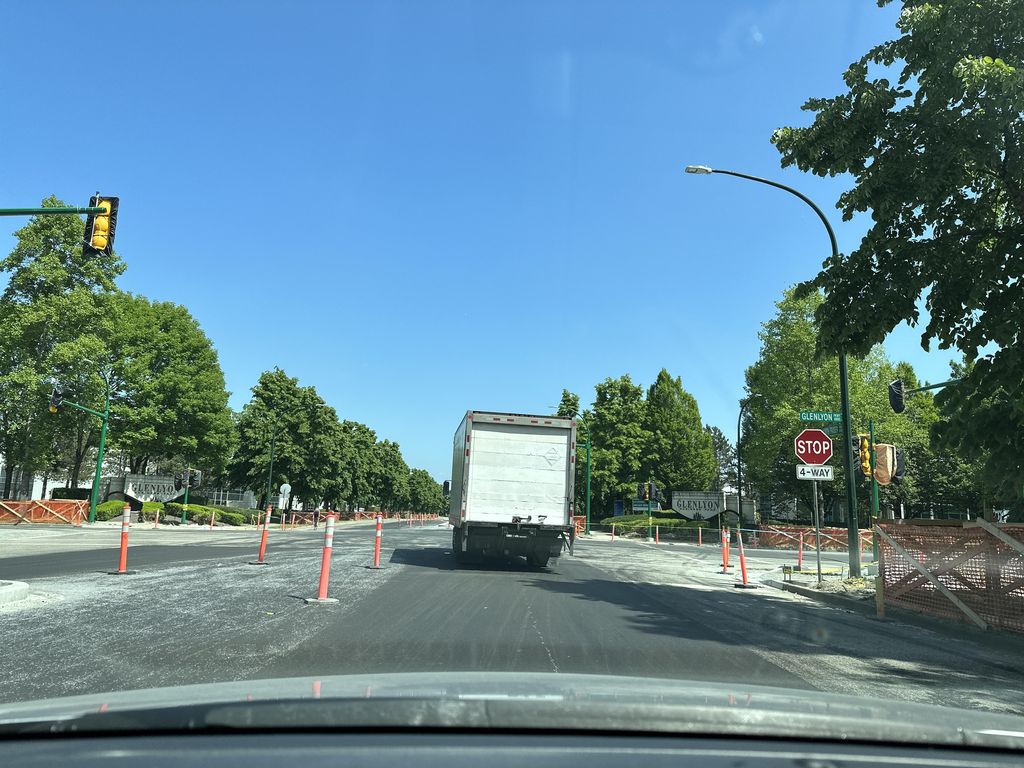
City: vancouver